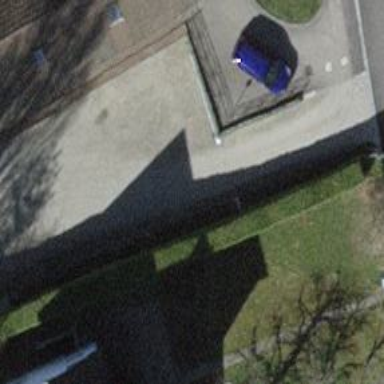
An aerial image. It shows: Driveway made of paving stones.